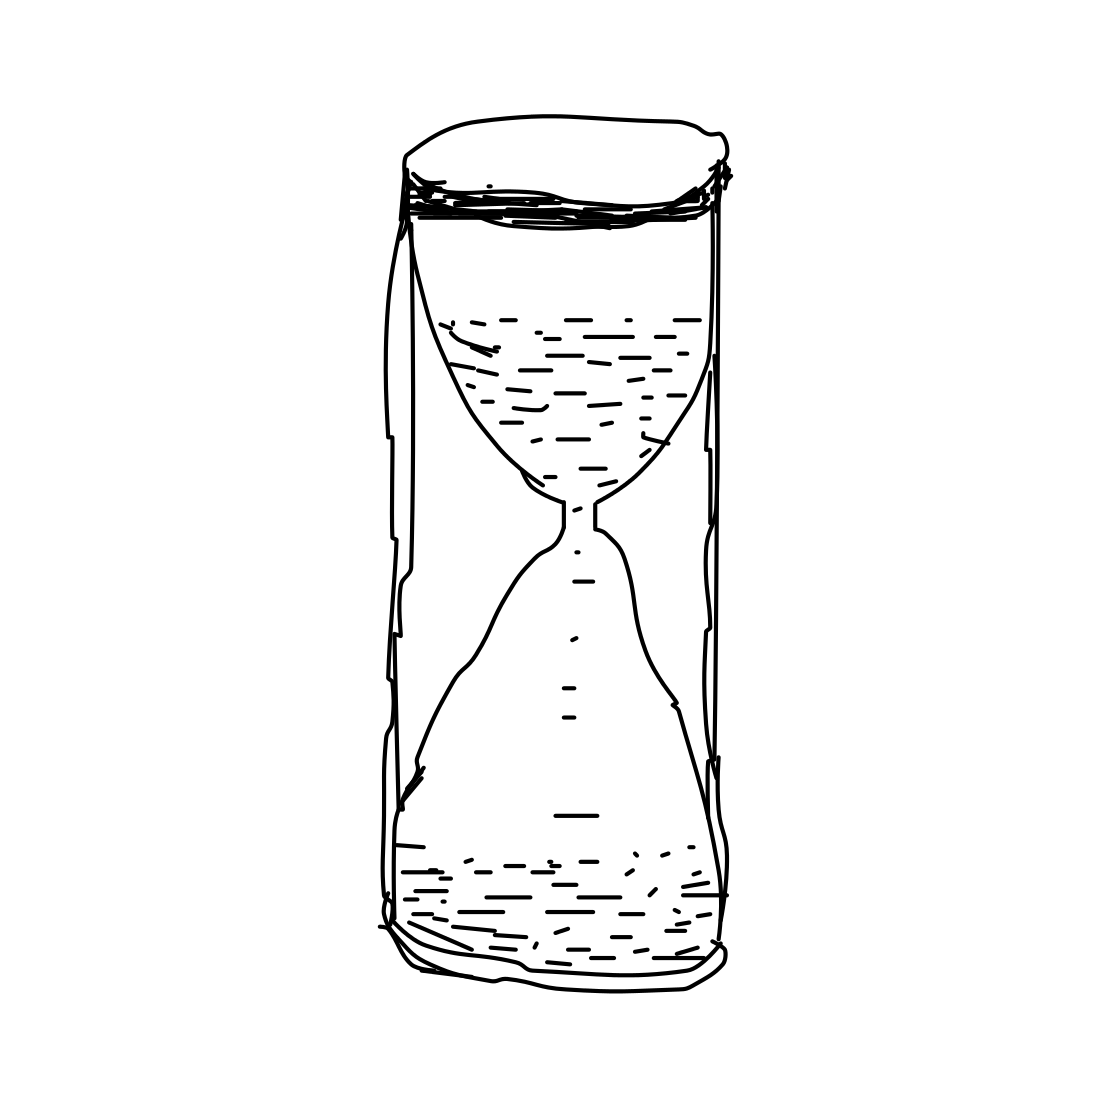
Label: hourglass